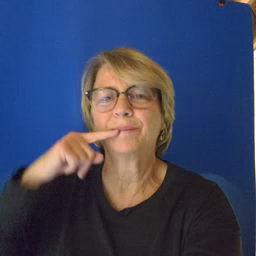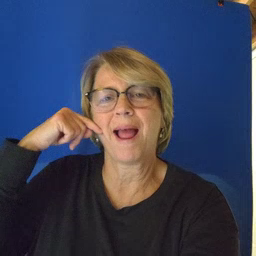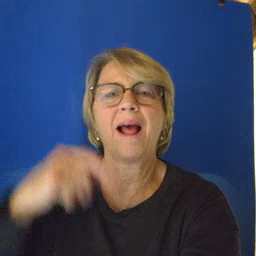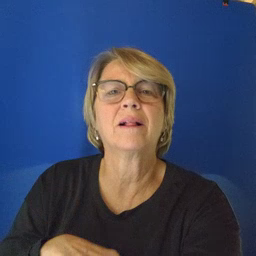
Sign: smile